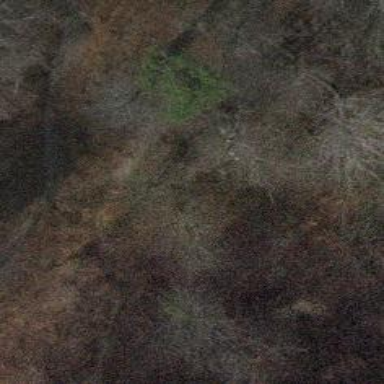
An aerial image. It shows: Dirt path obstructed by vegetation.